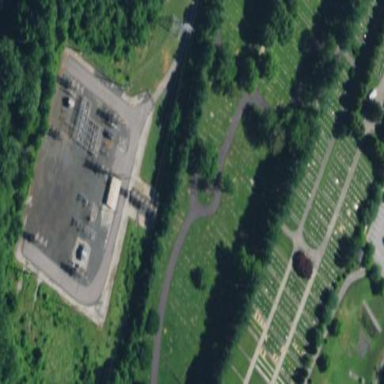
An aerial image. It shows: Distribution level power substation enclosed by chain link fence.